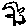
Label: bird